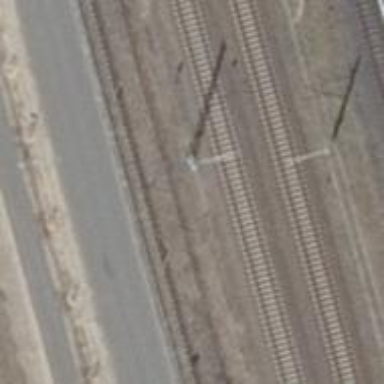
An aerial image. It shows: Railway milestone with catenary mast.